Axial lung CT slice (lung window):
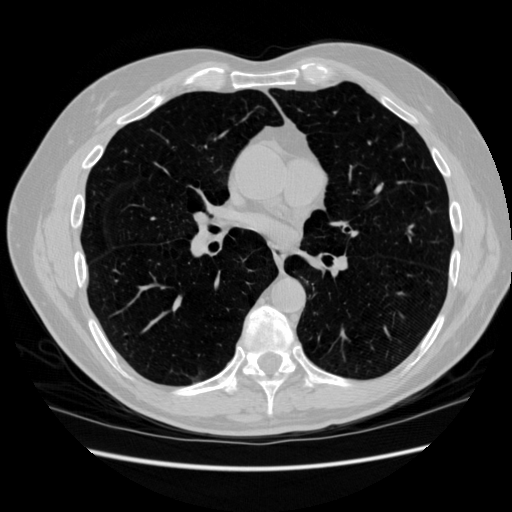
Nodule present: no